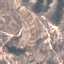
Land use / land cover class: HerbaceousVegetation